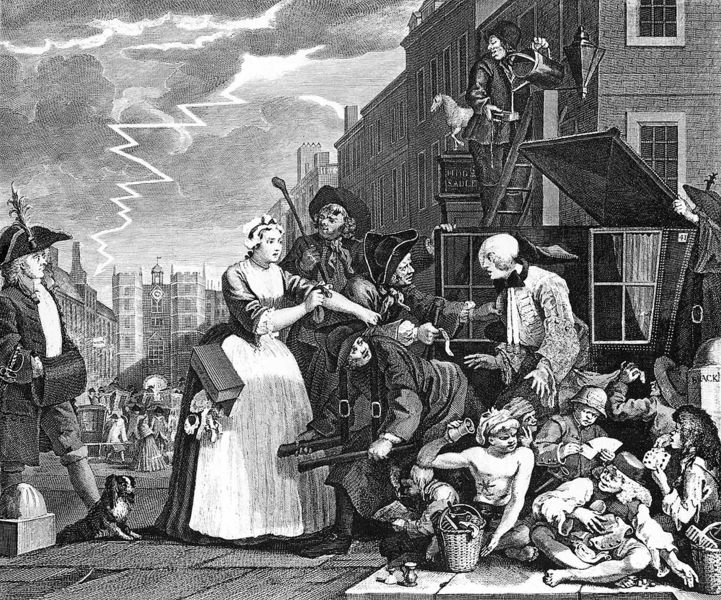
Titel: A Rake´s Progress Bl.1
Künstler: William Hogarth
Institution: London, Sir John Soane´s Museum
Schlagwörter: gewitter, himmel, mann, wolken, frauen, menschen, sitzen, stadt, frau, hut, männer, zeichnung, hund, bild, häuser, händler, karren, pferd, spieler, kutsche, markt, leiter, unwetter, karten, korb, radierung, blitz, bettler, betler